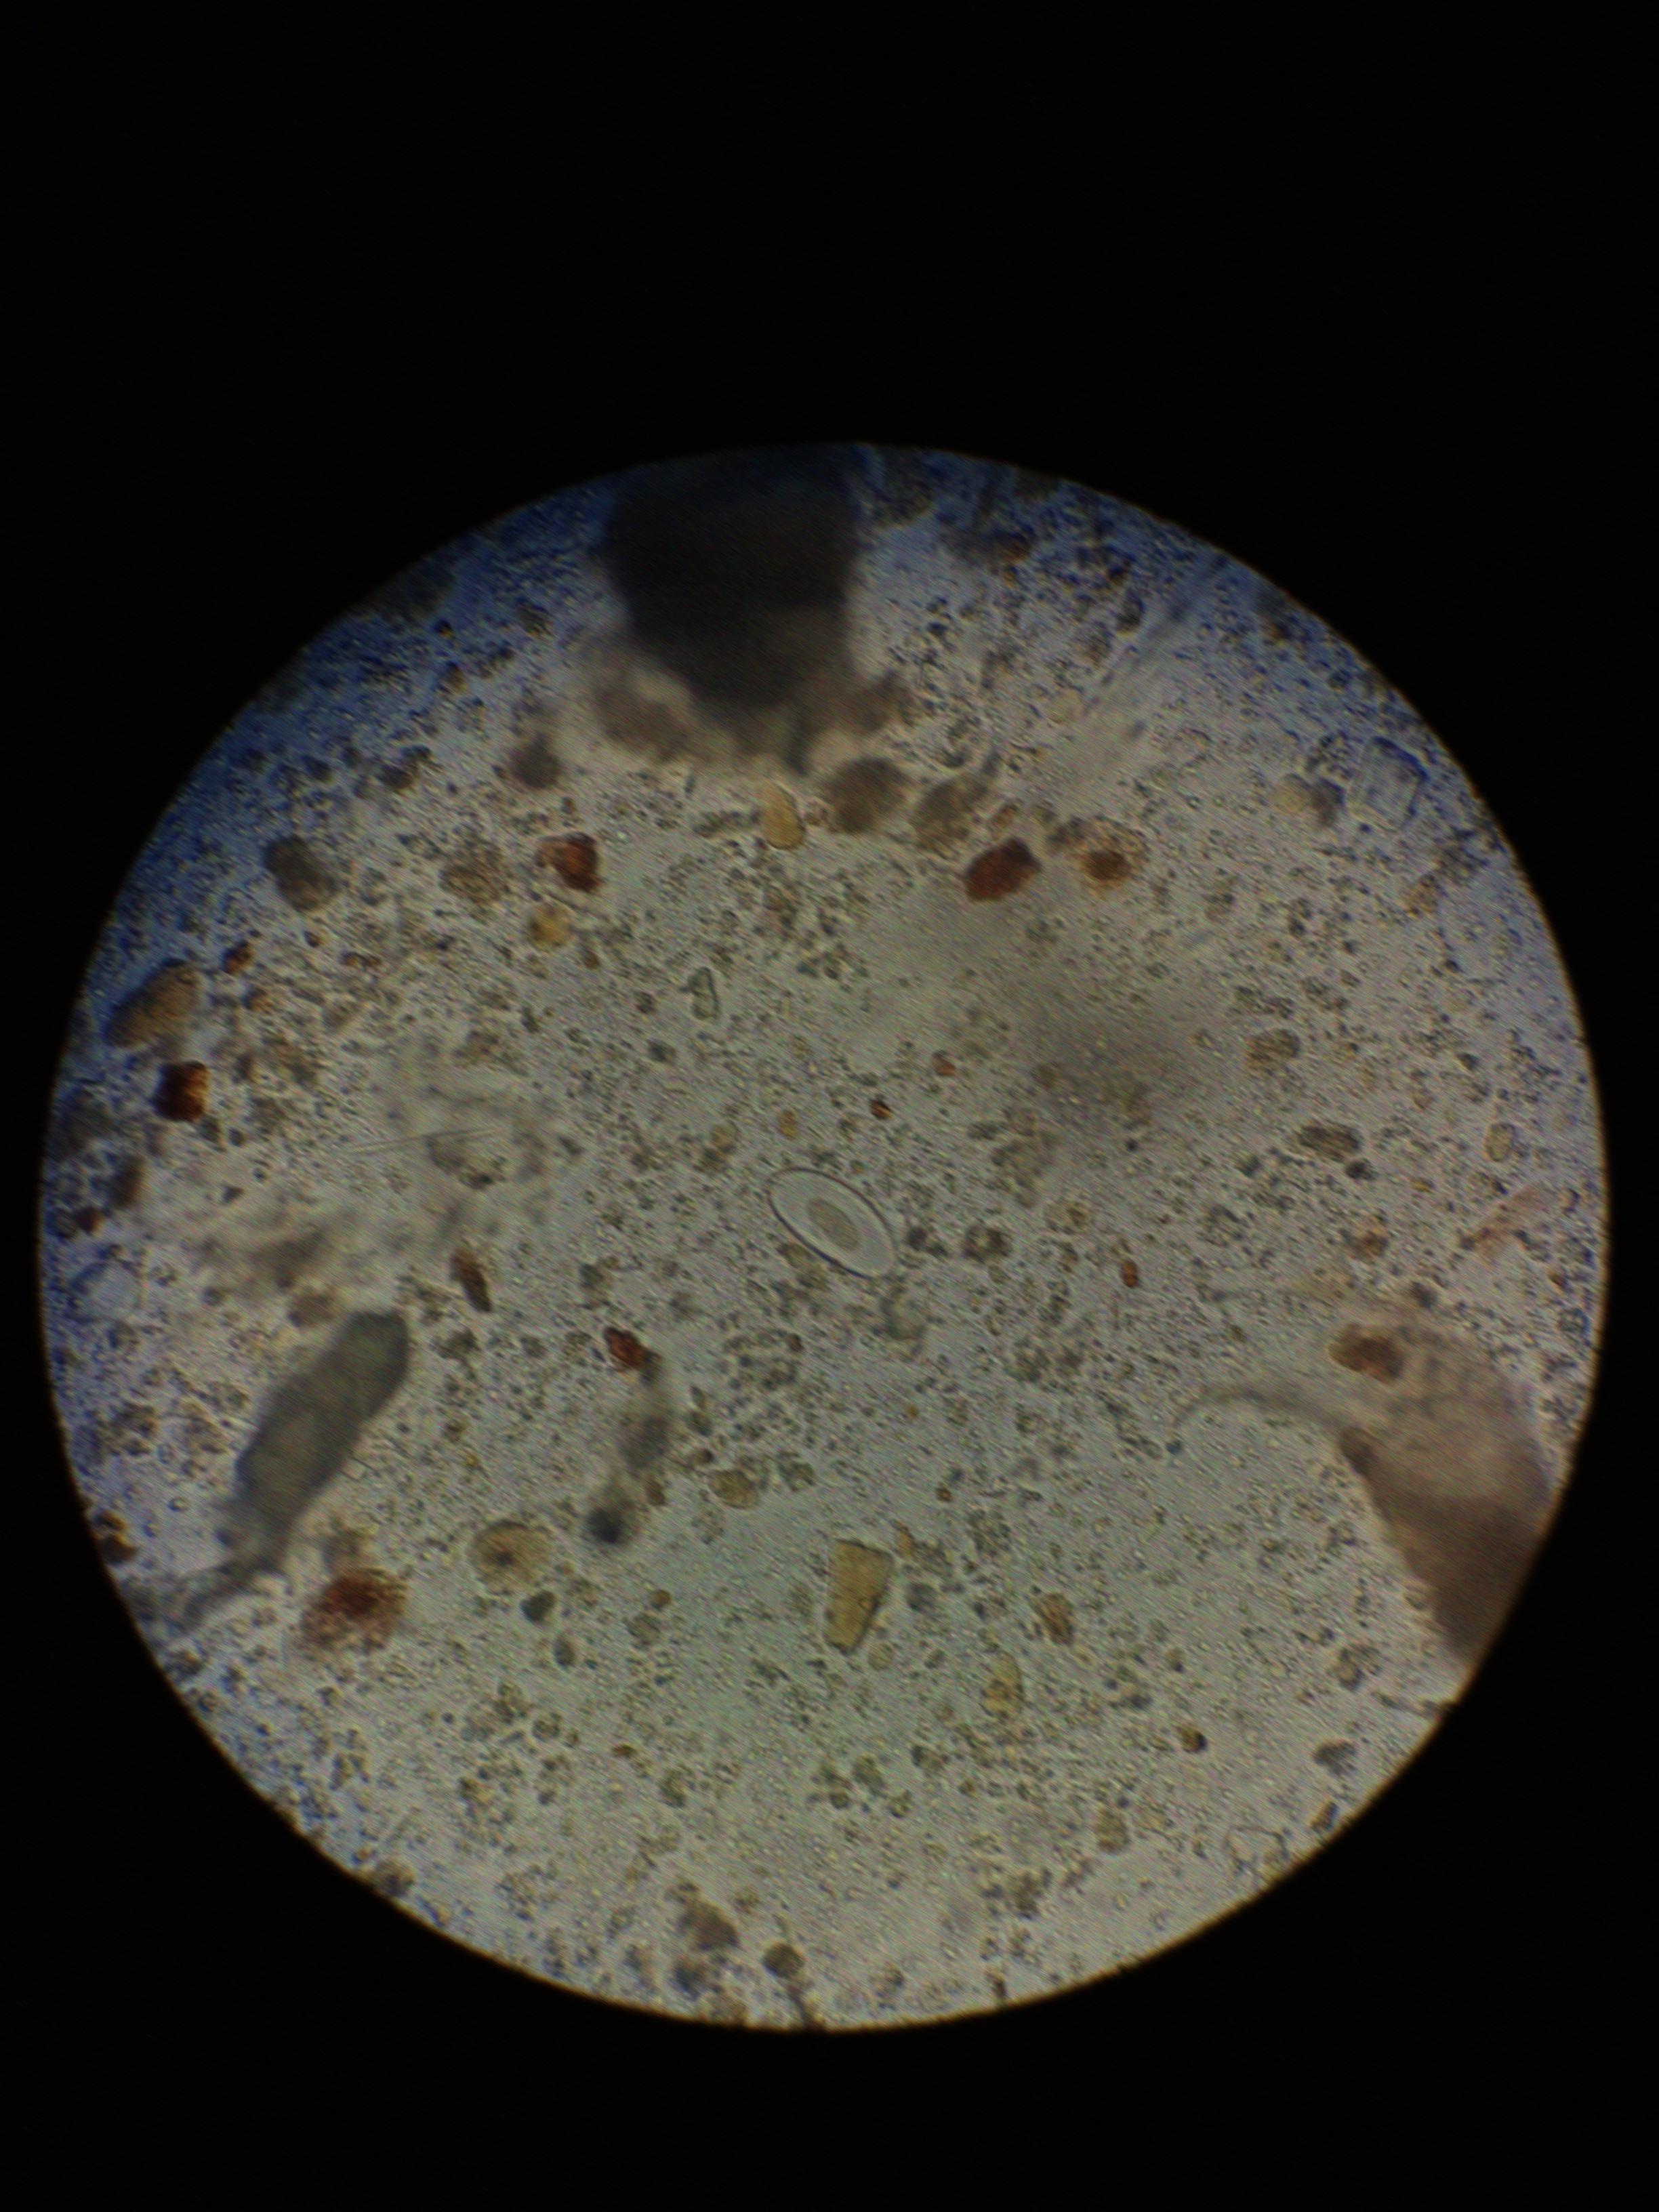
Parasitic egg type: Enterobius vermicularis